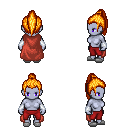
a pixel art fantasy rpg character, female body template, dark elf, purple skin, maroon cape, red pants, light blonde long topknot hairstyle, white cloth bracers, white slippers, four views (front, back, left, right), 2x2 character sprite sheet, small pixel art, hard edges, no anti-aliasing